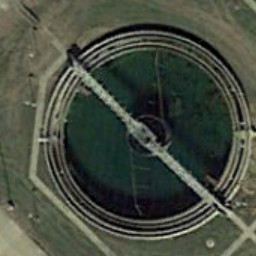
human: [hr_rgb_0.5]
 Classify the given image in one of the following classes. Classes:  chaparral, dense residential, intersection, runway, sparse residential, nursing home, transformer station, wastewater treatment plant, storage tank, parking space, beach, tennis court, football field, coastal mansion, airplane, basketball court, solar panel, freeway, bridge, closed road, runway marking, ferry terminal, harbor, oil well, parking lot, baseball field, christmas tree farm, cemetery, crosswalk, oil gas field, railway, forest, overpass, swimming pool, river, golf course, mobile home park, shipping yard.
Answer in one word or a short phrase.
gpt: wastewater treatment plant